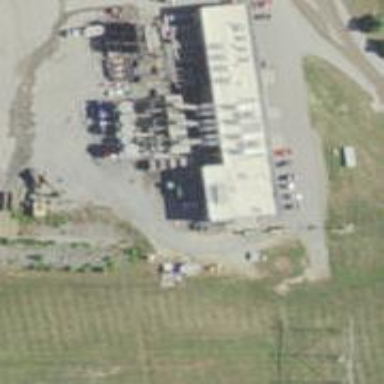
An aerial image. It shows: Gas turbine power generator.